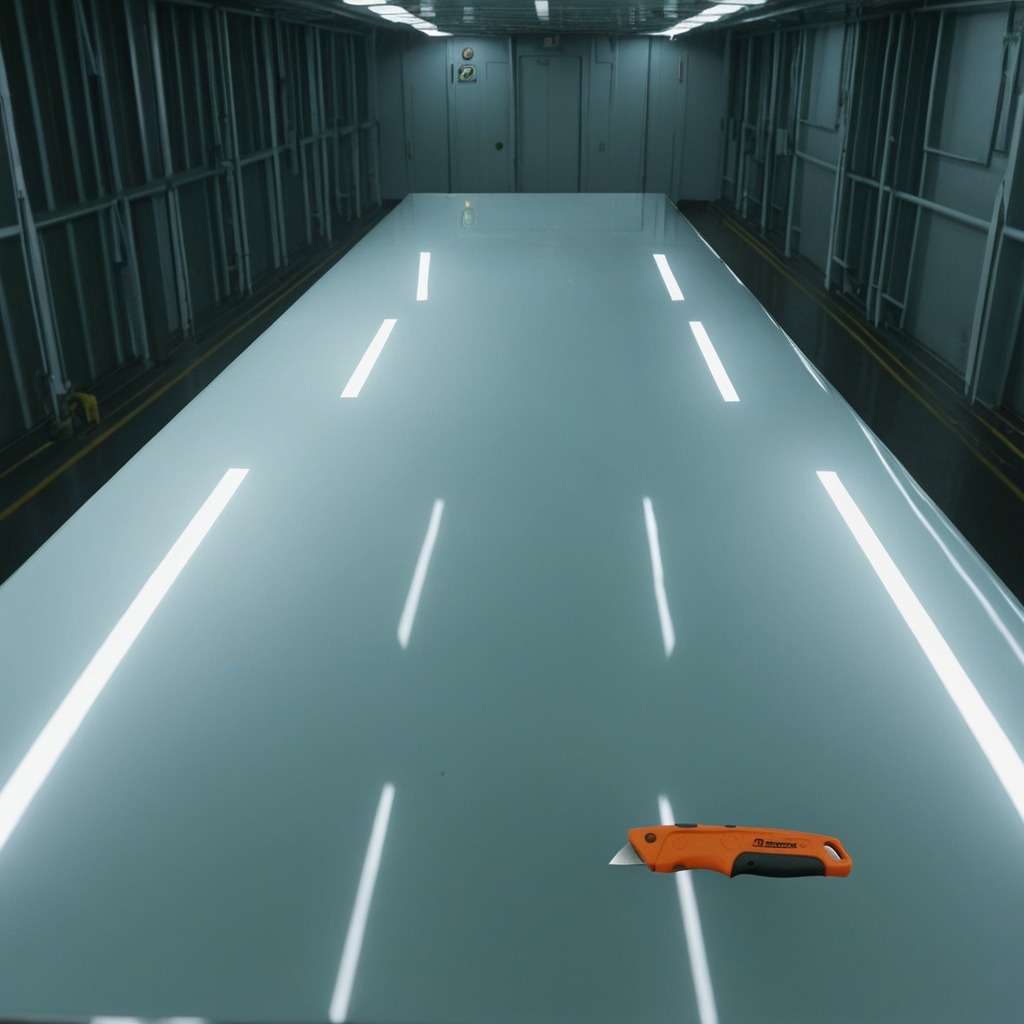
A utility knife is lying on a high-gloss table in a ship maintenance bay industrial lighting.